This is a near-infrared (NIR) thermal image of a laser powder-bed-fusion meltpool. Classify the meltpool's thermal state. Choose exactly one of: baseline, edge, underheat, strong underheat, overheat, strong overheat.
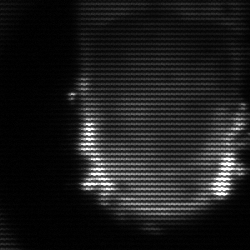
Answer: baseline